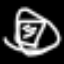
Label: hourglass